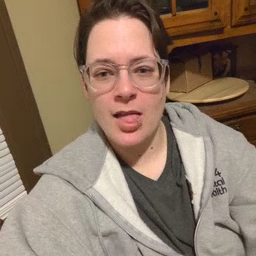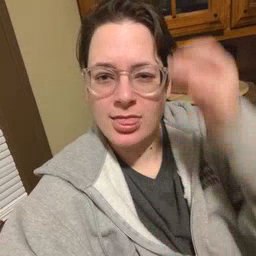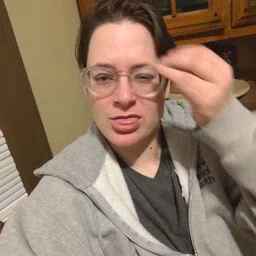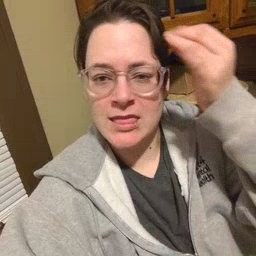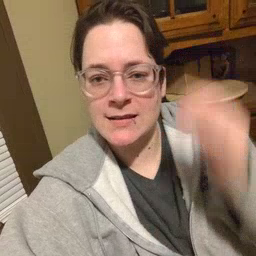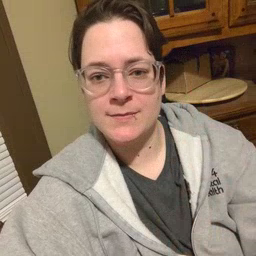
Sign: think